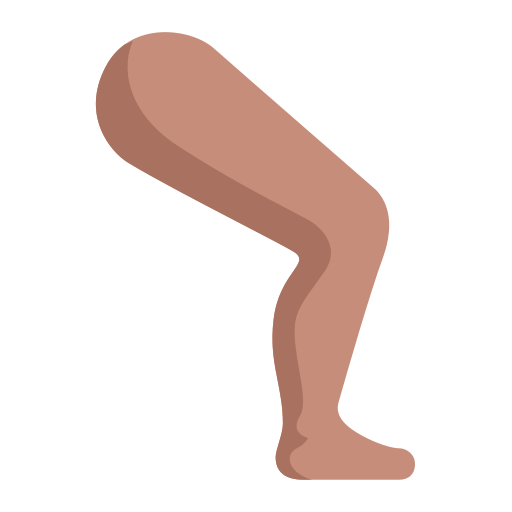
leg flat